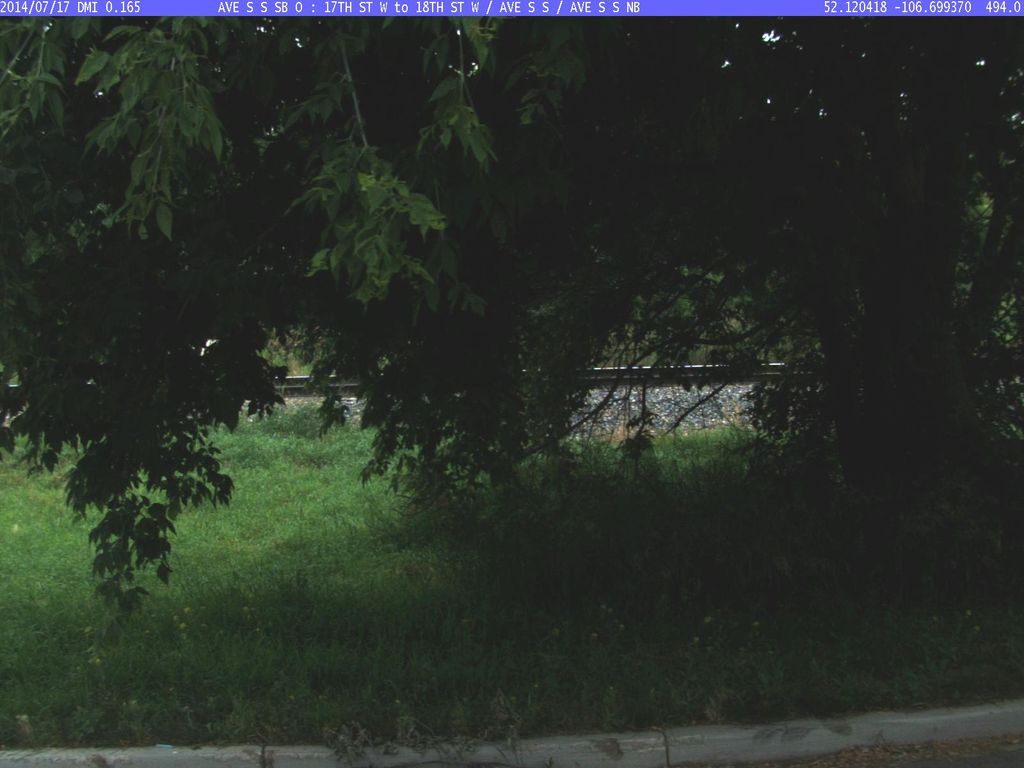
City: saskatoon